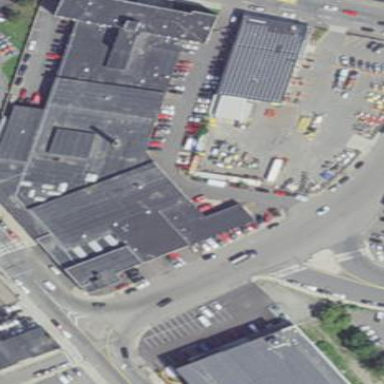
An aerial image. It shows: Fire station building.